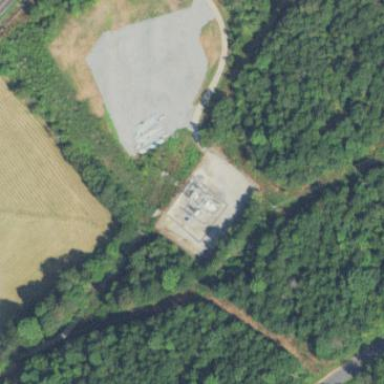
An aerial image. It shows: Distribution substation surrounded by fence.